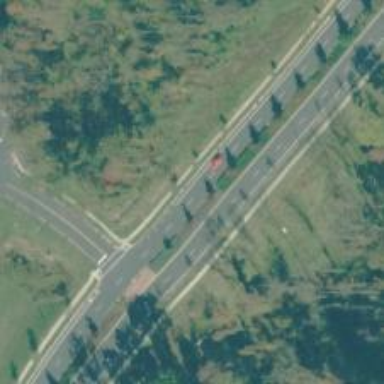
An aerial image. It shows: Secondary road with asphalt surface.